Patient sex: F
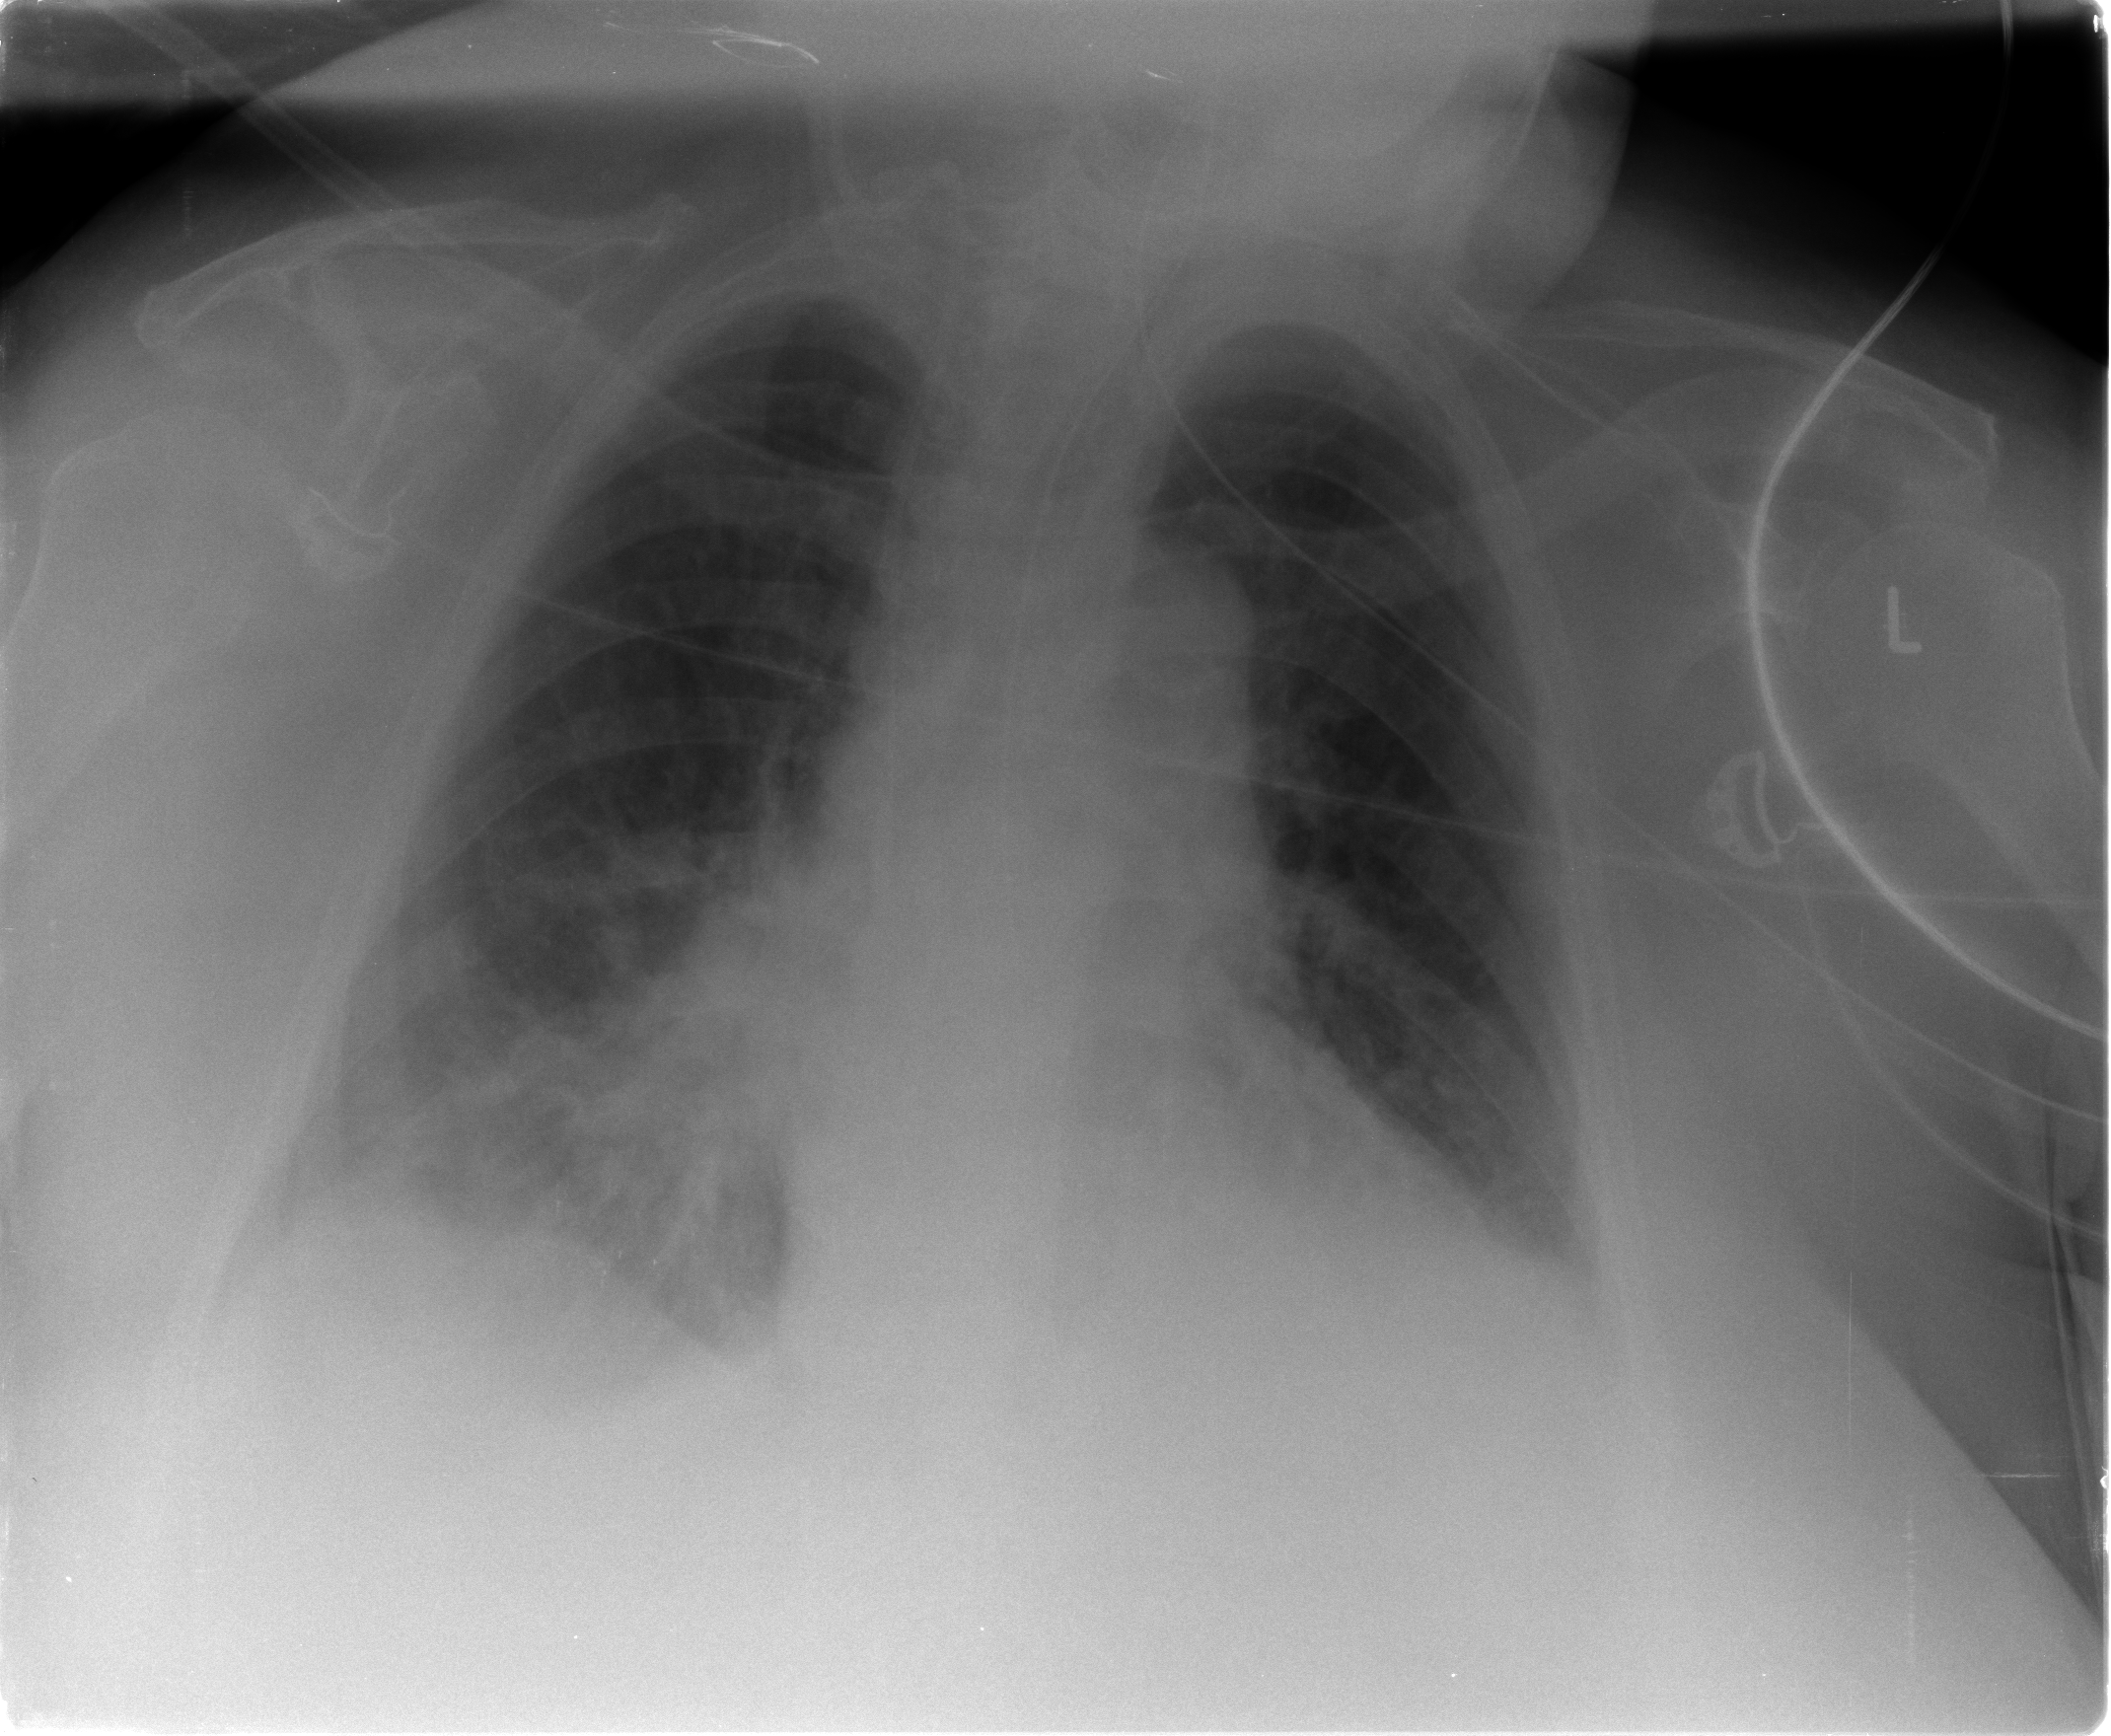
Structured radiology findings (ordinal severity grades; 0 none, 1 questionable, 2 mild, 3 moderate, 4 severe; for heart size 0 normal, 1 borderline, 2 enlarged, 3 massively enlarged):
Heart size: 0
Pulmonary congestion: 2
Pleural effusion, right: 2
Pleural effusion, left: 2
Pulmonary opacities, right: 2
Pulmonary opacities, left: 0
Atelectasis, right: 2
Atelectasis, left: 2